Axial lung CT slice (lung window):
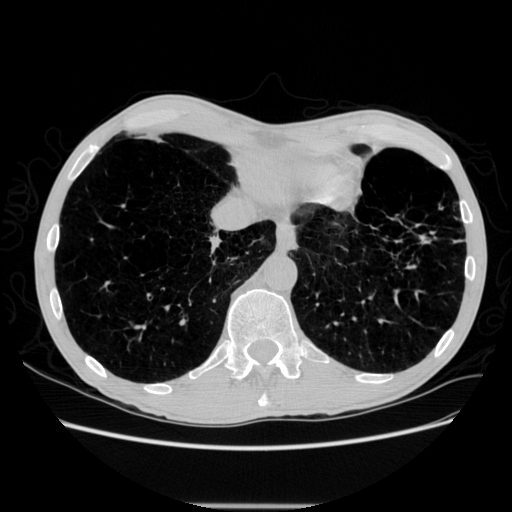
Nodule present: no